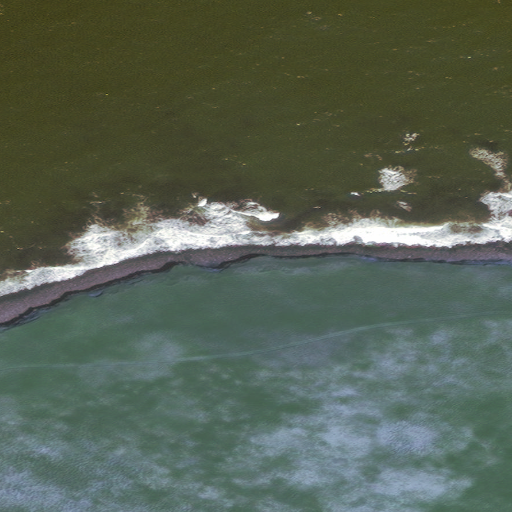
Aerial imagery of cape in Alaska named Northwest Point containing only unknown